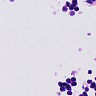
Metastatic tissue present: no